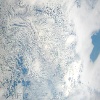
Label: cloud